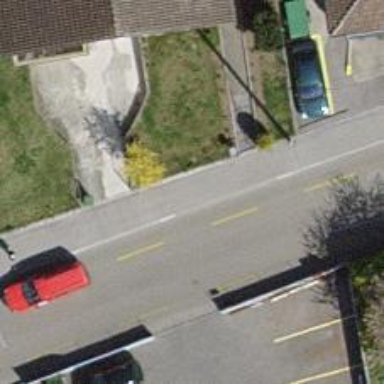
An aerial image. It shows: Bus stop with platform for public transport.